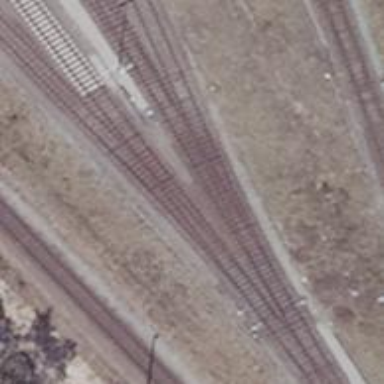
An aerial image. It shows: Railway switch.